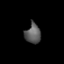
Tissue: prostate
Cell type: T cells
Senescence score: 0.3567
Nuclear area (px): 299
Mean DAPI intensity: 90.946